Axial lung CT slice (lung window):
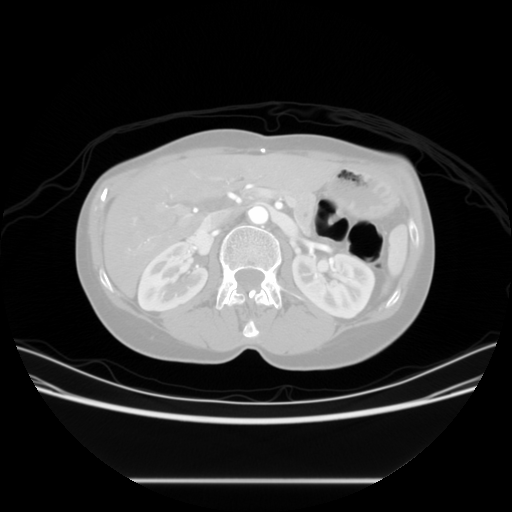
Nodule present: no